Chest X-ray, PA view. Patient: 57 years old, sex F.
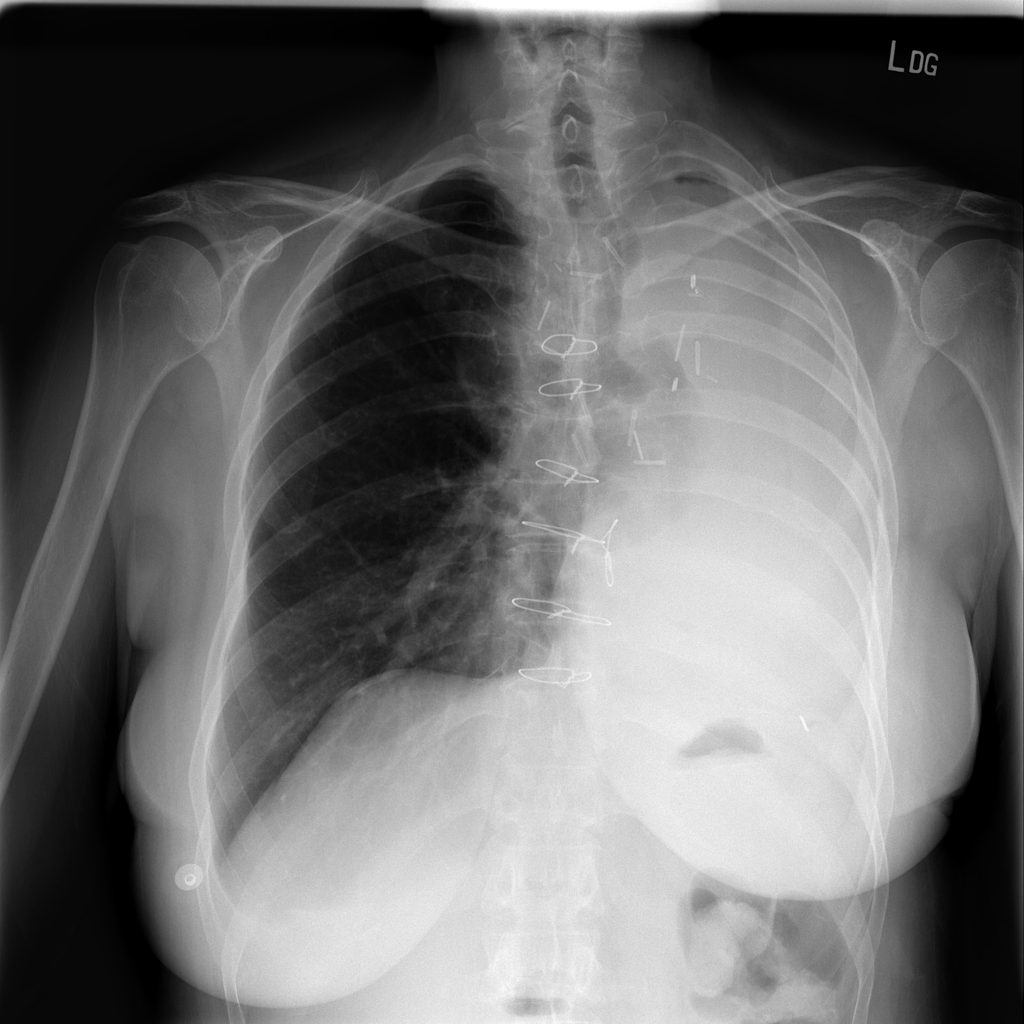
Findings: No Finding